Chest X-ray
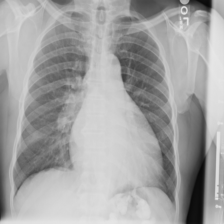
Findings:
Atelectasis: positive
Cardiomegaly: positive
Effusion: positive
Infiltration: negative
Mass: negative
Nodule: negative
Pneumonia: negative
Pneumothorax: negative
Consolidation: negative
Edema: negative
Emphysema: negative
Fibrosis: negative
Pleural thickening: negative
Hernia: negative